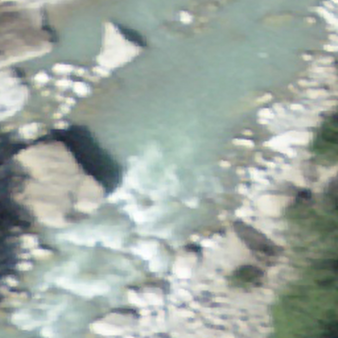
Label: bouldering_area